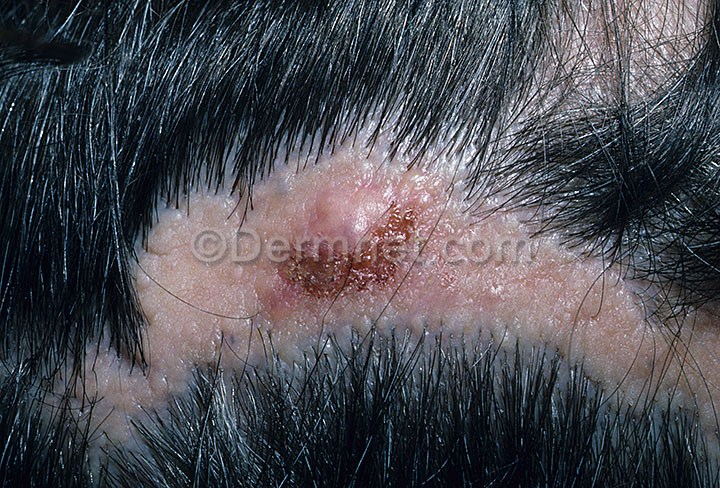
Disease: Seborrheic Keratoses and other Benign Tumors